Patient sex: M
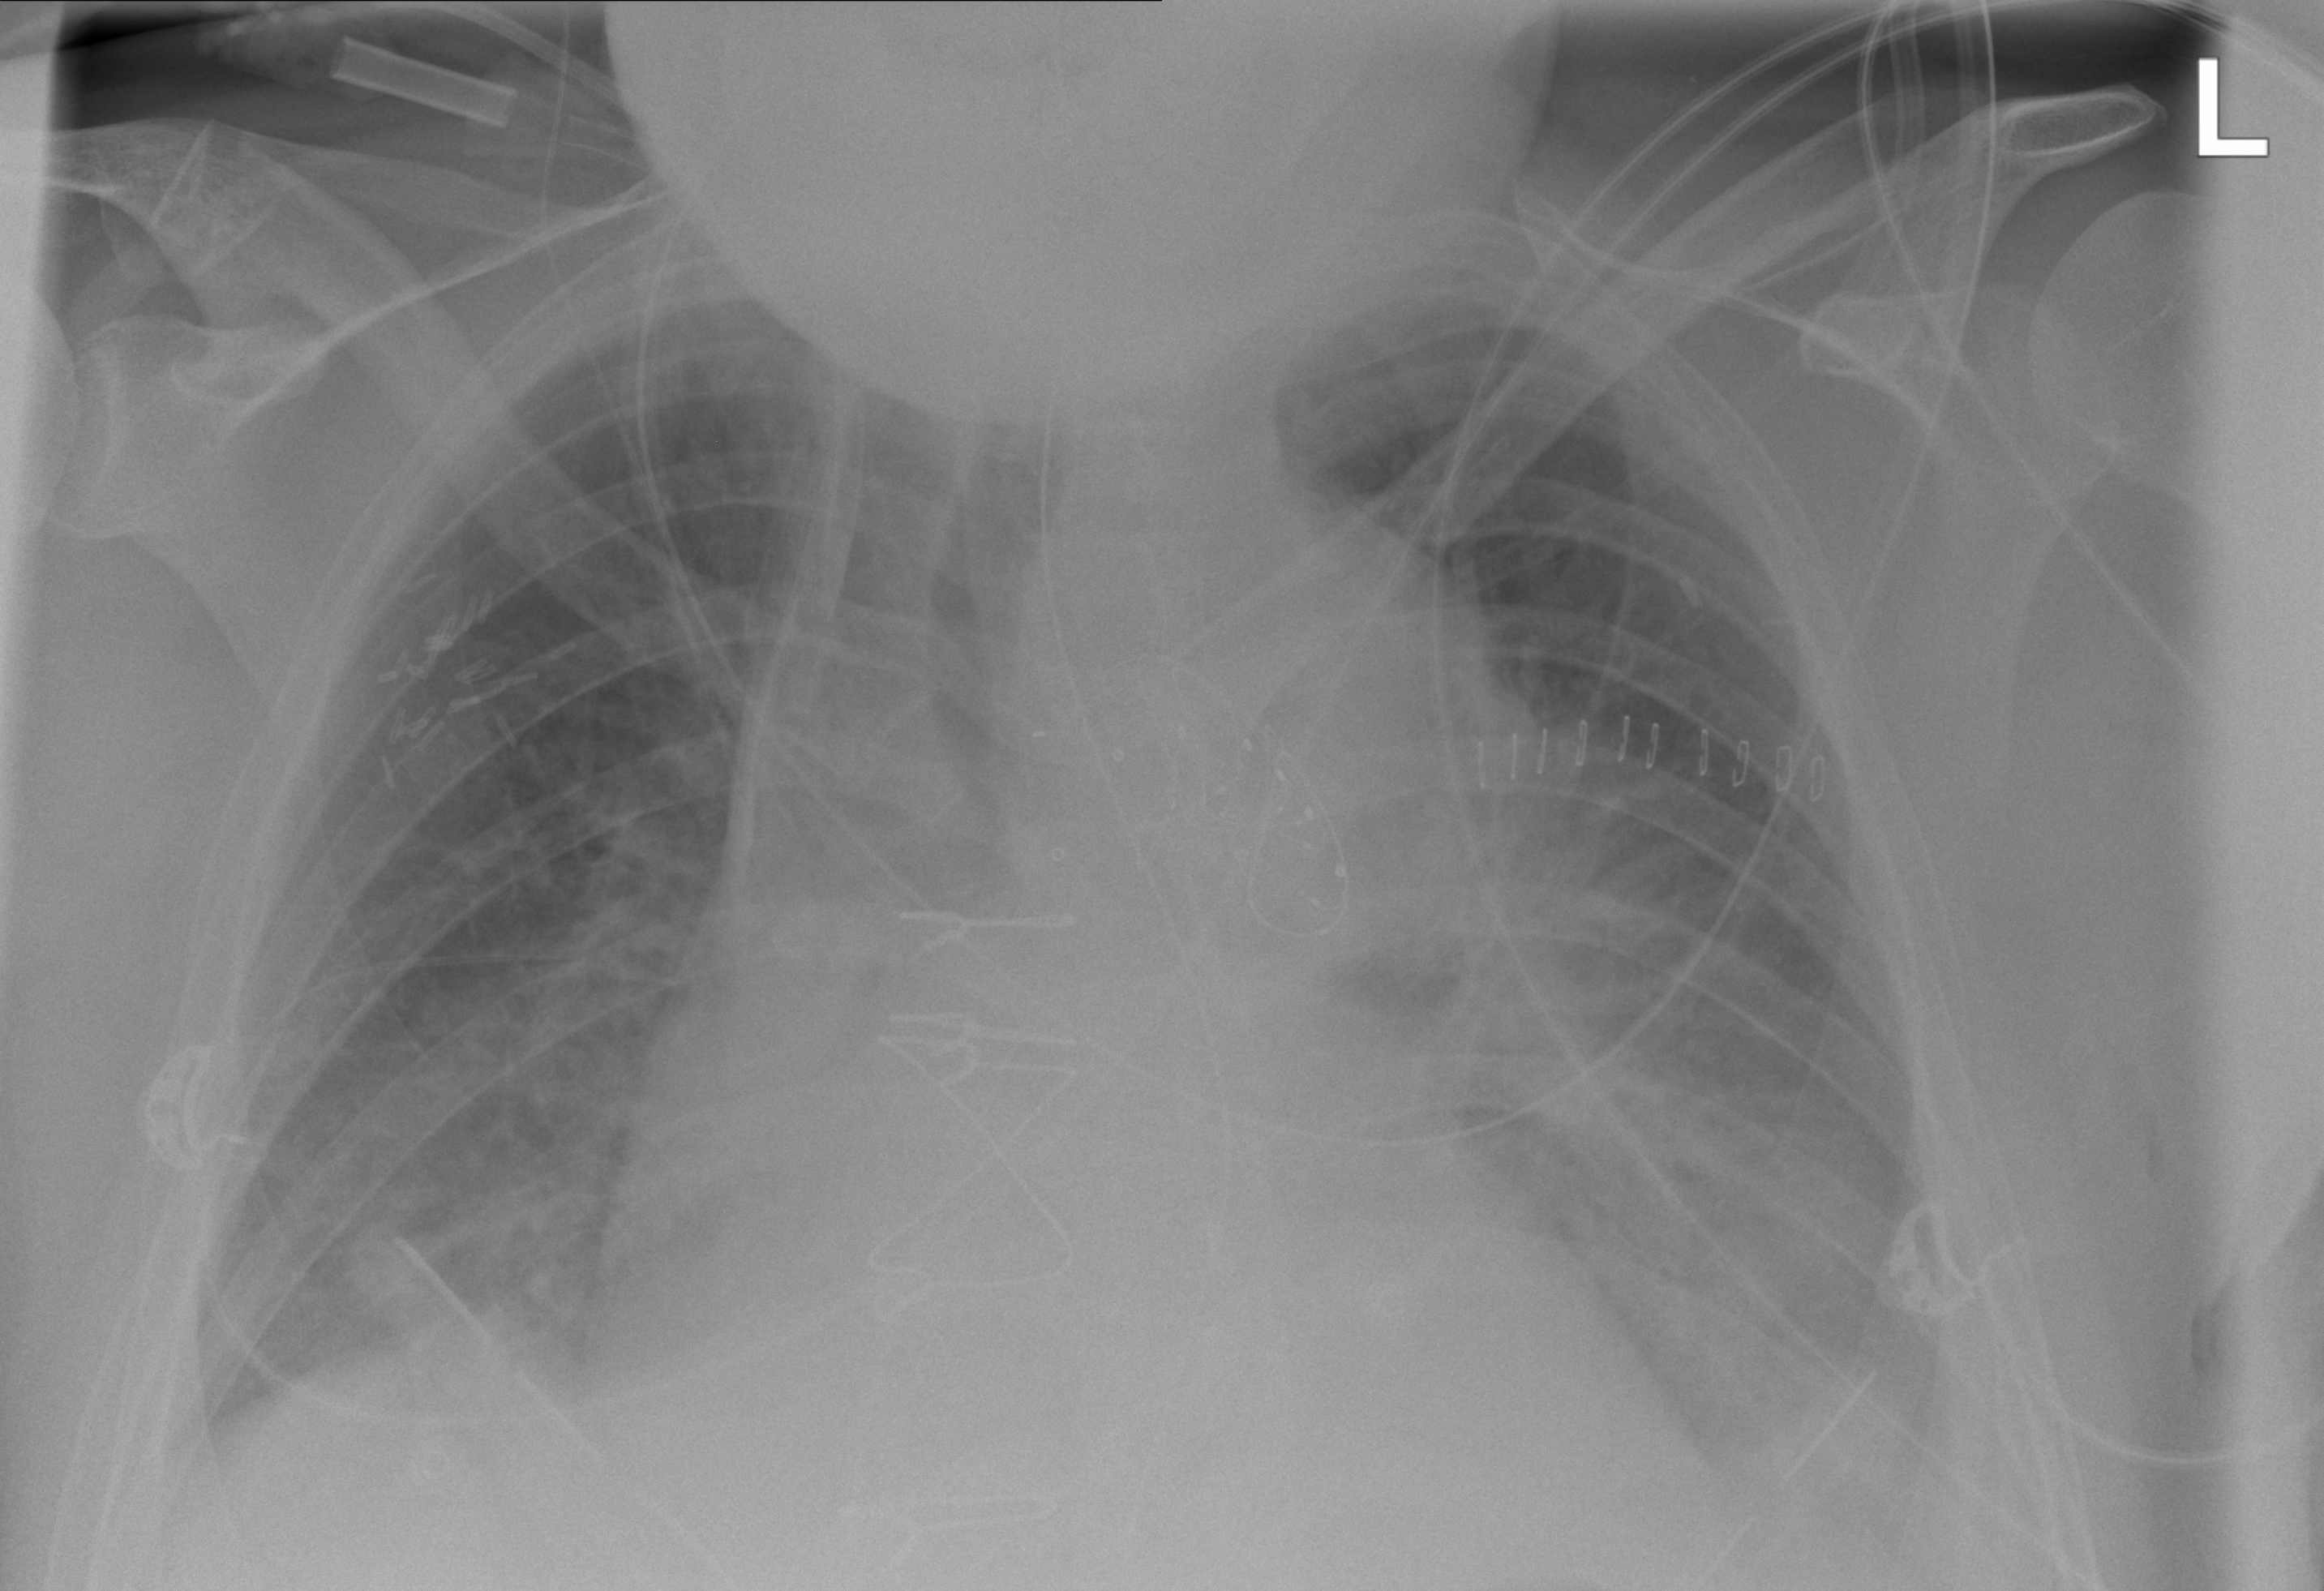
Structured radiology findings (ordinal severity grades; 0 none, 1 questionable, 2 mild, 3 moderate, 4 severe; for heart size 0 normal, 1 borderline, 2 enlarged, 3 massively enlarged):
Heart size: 2
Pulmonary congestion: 3
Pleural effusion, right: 2
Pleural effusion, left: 2
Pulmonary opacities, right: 2
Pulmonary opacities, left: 3
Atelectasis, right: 2
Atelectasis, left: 2